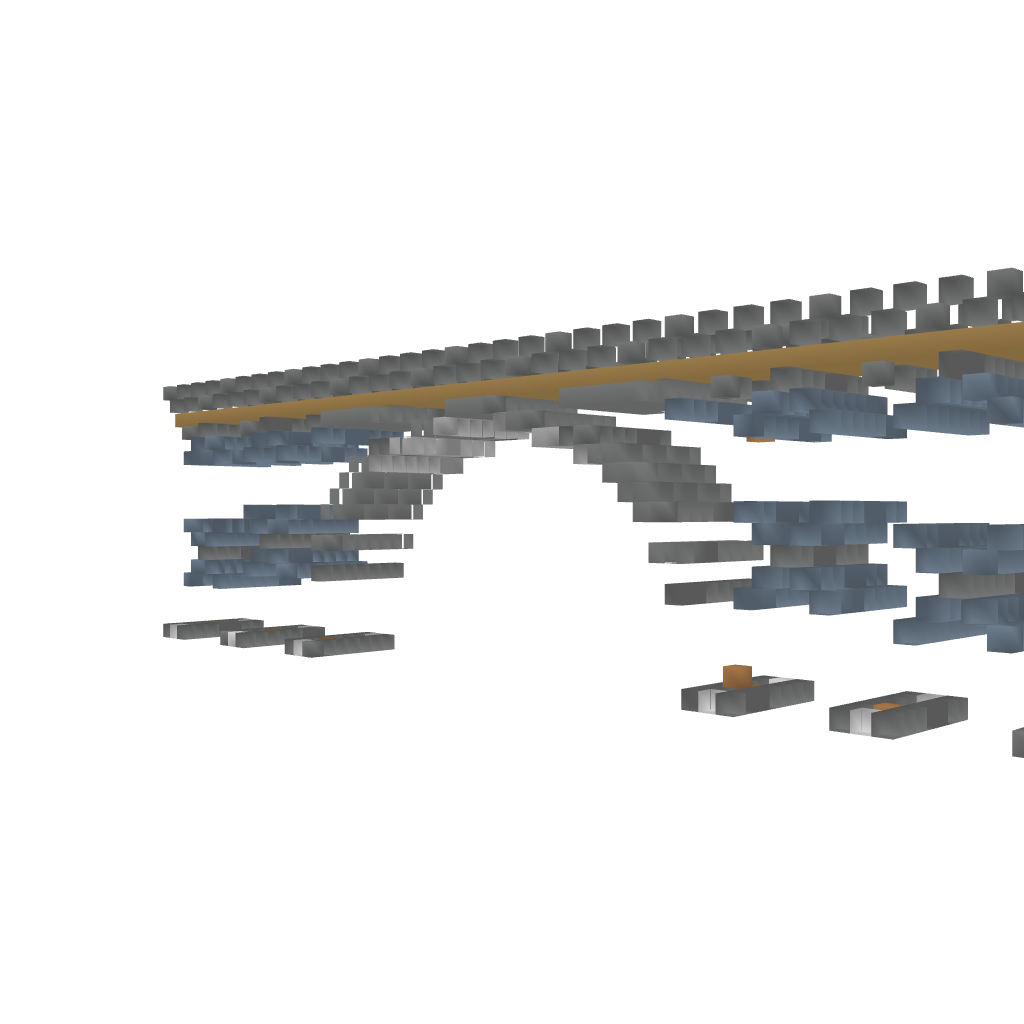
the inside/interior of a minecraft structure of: large stone brick bridge